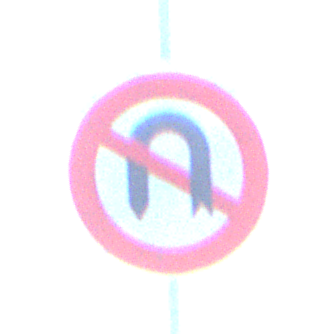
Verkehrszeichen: VerbotWenden
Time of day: MorningAfternoon
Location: Outdoor (Nature)
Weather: PartlyCloudy
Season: NotSpecified
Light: Natural